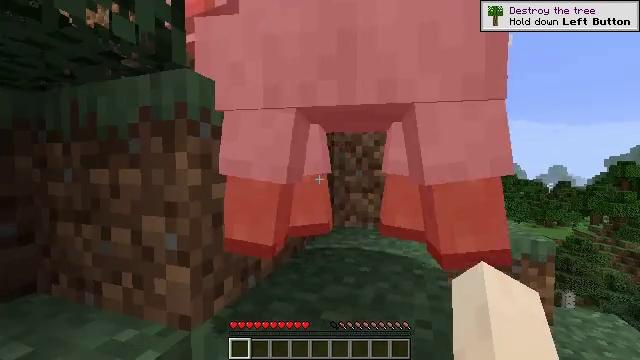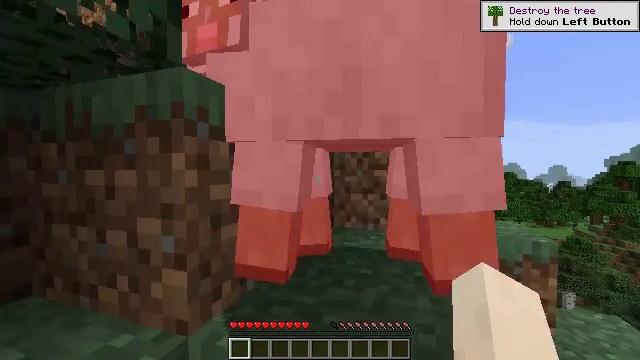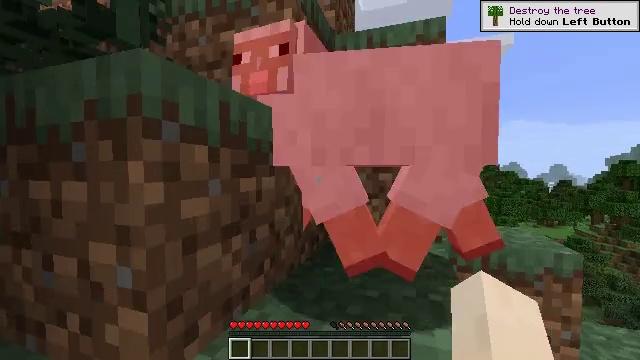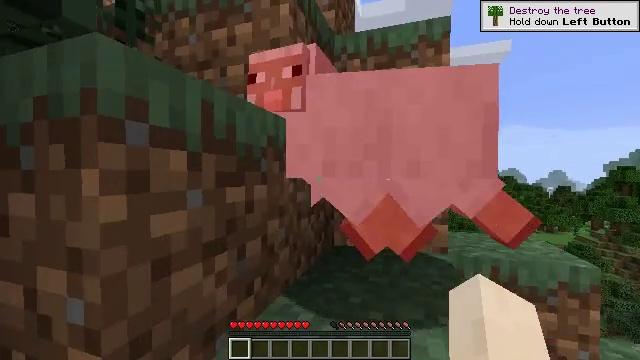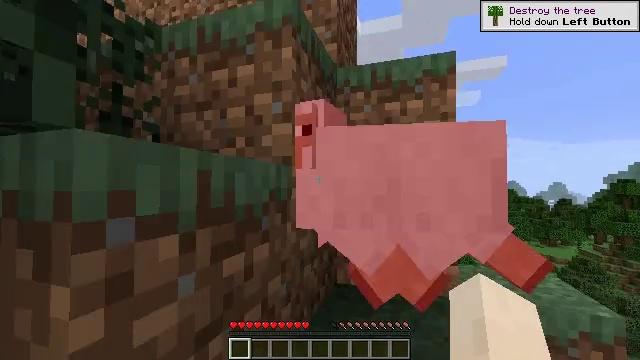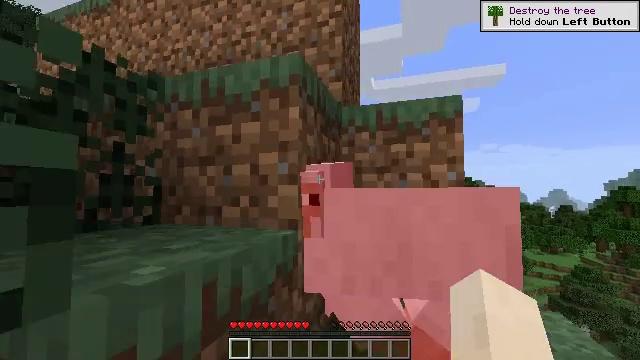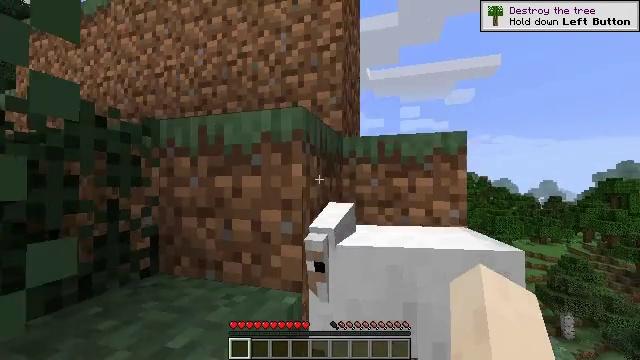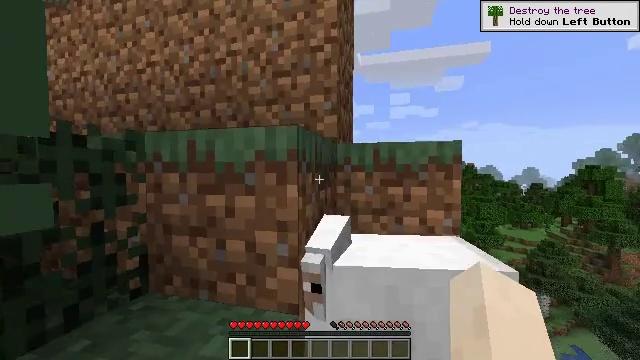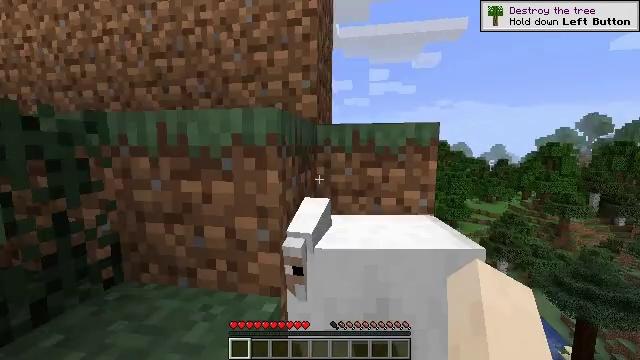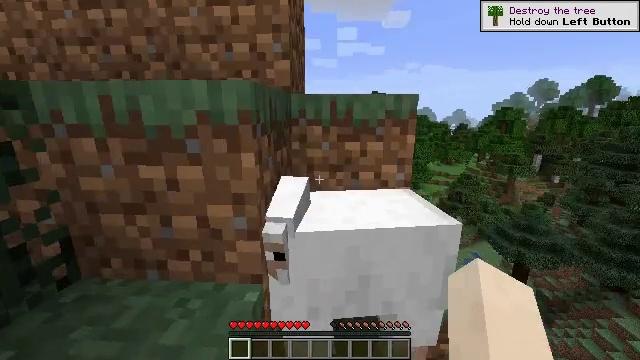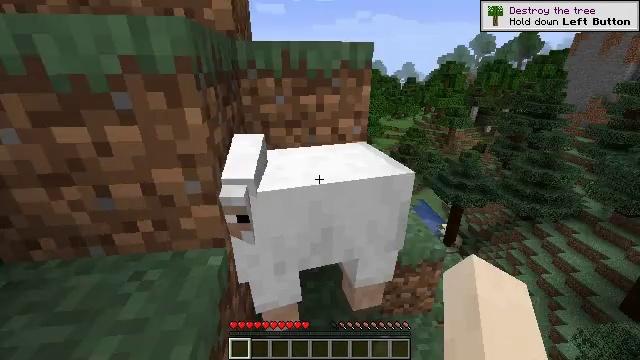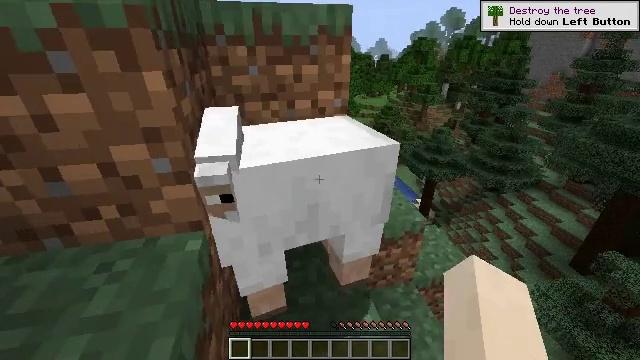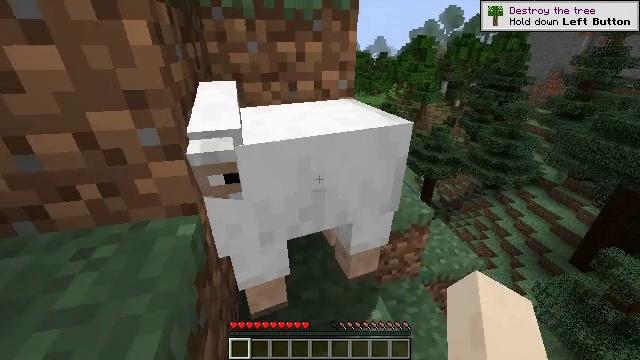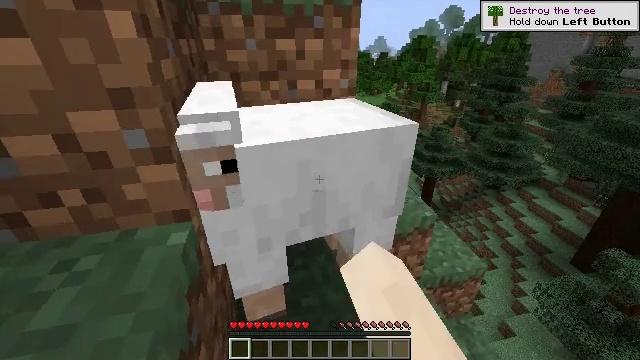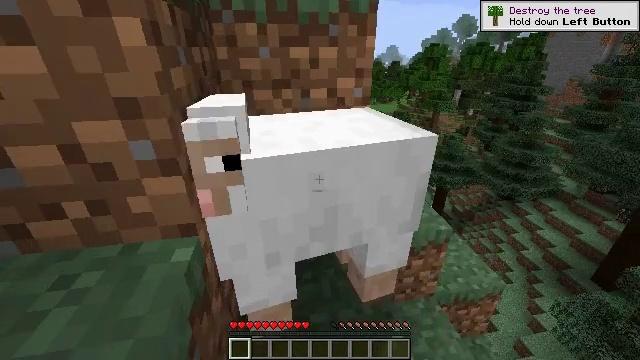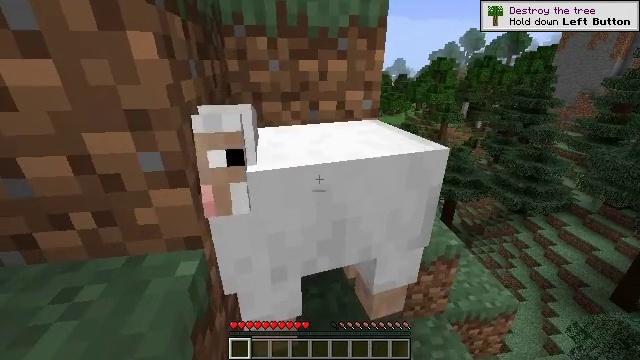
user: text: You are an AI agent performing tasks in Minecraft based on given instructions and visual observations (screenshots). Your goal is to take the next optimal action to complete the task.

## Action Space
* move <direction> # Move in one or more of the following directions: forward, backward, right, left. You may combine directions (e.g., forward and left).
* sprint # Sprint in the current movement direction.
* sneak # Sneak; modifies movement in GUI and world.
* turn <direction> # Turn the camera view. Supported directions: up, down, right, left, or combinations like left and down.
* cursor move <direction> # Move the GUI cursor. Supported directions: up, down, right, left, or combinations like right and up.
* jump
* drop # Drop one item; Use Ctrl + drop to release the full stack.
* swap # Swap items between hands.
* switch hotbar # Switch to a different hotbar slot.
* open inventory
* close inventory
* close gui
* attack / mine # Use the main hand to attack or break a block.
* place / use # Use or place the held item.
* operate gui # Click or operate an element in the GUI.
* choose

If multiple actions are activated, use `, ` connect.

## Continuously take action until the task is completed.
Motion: motion action
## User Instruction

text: Kill mobs.
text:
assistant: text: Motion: move forward
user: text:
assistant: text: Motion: move forward
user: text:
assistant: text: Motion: move forward, turn up
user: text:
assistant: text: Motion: move forward, turn up, jump
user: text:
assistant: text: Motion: move forward, turn up, jump
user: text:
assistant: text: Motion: move forward, turn right and down, jump
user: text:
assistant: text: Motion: move forward, turn right and down, jump
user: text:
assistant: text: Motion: move forward, turn right and down
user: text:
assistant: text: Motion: move forward, turn right and down
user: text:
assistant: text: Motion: move forward, turn right and down
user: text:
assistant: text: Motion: turn right and down
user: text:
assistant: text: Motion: attack / mine
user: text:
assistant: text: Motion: attack / mine
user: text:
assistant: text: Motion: turn left and up, attack / mine
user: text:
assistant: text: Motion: turn left and up
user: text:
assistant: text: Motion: no_op
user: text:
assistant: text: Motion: no_op
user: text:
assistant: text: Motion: no_op
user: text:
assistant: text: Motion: no_op
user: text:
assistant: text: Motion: no_op
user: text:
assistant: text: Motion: no_op
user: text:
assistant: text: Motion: no_op
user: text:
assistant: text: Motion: move forward
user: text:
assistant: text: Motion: move forward, turn up
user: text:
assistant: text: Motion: move forward, turn up
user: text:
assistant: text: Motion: move forward, turn right, attack / mine
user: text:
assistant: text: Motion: turn right and down, attack / mine
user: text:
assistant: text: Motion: turn right and down, attack / mine
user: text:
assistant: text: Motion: turn right and down, attack / mine
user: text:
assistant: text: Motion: turn right and down